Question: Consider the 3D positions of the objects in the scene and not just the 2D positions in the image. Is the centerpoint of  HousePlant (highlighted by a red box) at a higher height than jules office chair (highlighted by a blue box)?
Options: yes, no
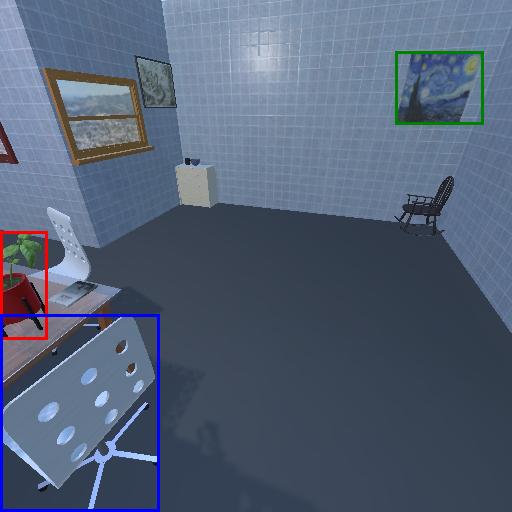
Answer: yes